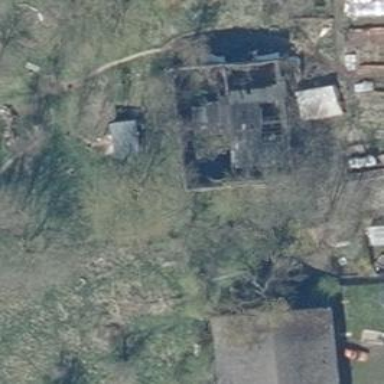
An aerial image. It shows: Ruins of building.